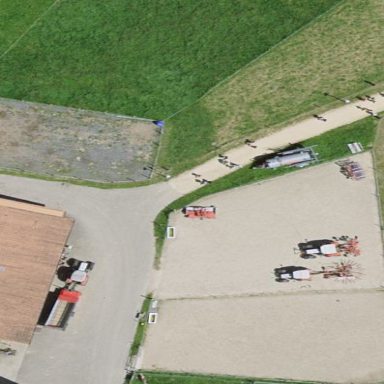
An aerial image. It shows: Equestrian pitch for leisure land activities.